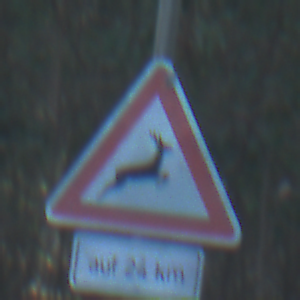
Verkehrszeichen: WildwechselLinks
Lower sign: LaengeEinerStrecke6
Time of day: MorningAfternoon
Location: Outdoor (Nature)
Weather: Clear
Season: NotSpecified
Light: Natural